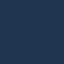
Land use / land cover: SeaLake